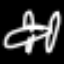
Label: airplane